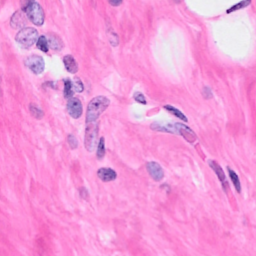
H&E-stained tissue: Breast